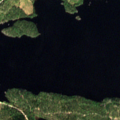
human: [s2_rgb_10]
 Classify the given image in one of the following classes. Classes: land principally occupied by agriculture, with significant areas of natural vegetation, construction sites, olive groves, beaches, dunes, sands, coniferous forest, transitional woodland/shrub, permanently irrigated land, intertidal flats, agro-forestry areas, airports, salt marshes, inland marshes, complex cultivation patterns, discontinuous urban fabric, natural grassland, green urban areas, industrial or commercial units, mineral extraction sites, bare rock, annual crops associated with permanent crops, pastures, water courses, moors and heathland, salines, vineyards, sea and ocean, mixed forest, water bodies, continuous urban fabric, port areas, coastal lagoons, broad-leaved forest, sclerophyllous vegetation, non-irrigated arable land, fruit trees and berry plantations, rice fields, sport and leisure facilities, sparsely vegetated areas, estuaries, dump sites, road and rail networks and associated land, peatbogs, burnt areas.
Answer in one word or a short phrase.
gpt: coniferous forest, mixed forest, water bodies